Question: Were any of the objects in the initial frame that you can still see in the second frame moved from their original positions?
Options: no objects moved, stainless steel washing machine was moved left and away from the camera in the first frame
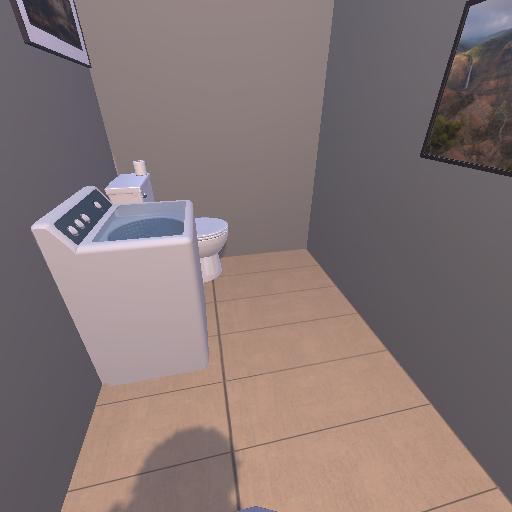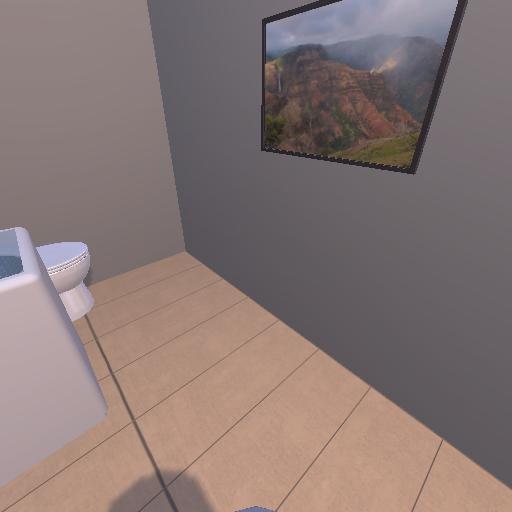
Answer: no objects moved